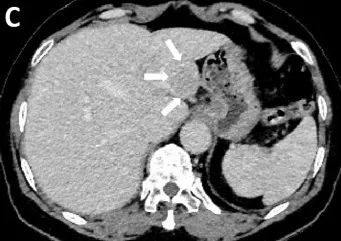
Liver CT scan: A single mass in the liver as observed by CT imaging (arrow). , Contrast washout observed in the portal phase.
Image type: radiology (ct)